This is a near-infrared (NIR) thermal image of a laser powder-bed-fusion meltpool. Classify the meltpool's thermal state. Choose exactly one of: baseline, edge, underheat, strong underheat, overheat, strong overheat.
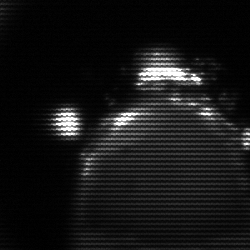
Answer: edge